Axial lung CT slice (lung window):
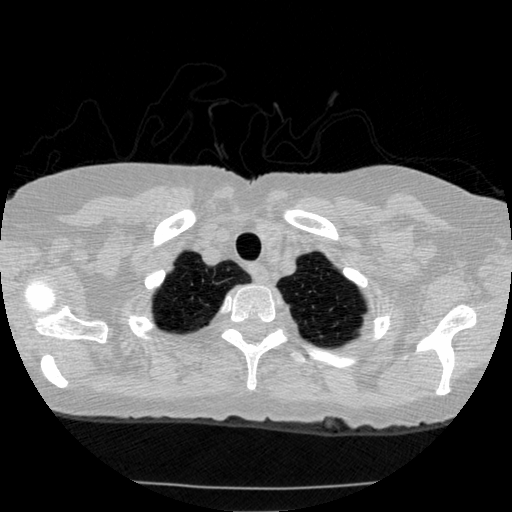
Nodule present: no